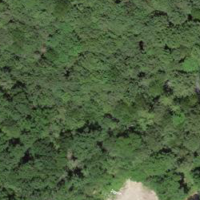
EUNIS habitat code: 41
Species observed at this site:
Stachys sylvatica
Silene latifolia
Acer campestre
Closterotomus biclavatus
Rubus caesius